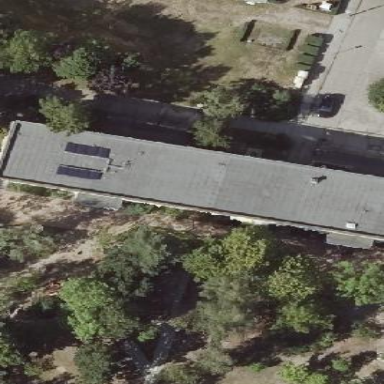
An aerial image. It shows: Flat-roofed kindergarten building.